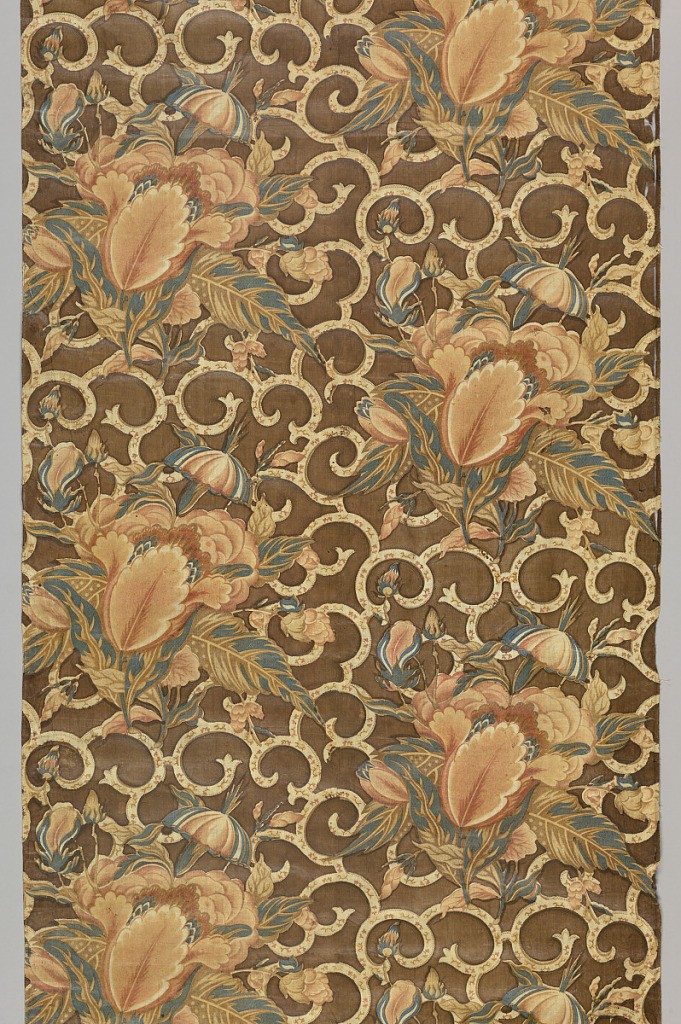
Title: Textile
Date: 1830–1850
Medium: cotton Technique: roller and block printed
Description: Half-drop repeat of a group of very full blossoms superimposed on a scrolling vine on a brown ground.